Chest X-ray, PA view. Patient: 60 years old, sex F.
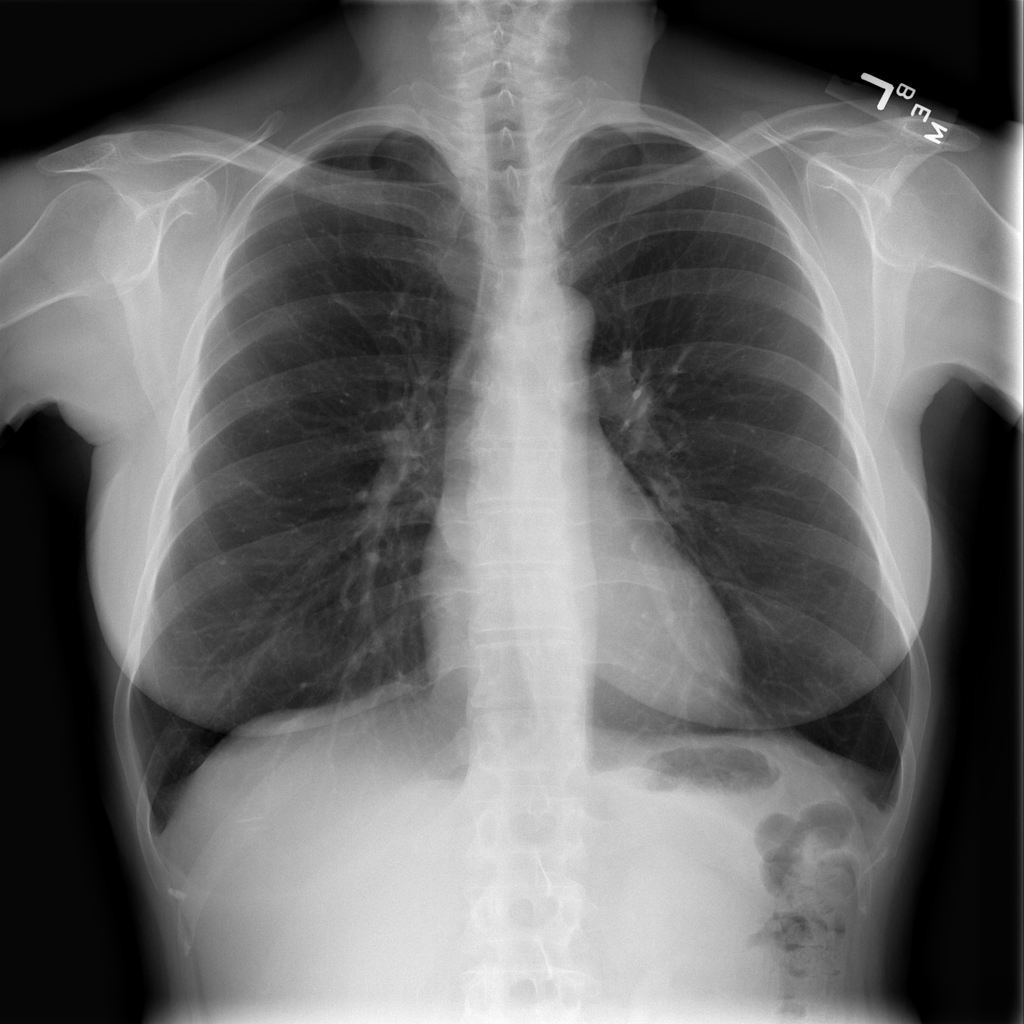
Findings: No Finding